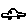
Label: car